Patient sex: F
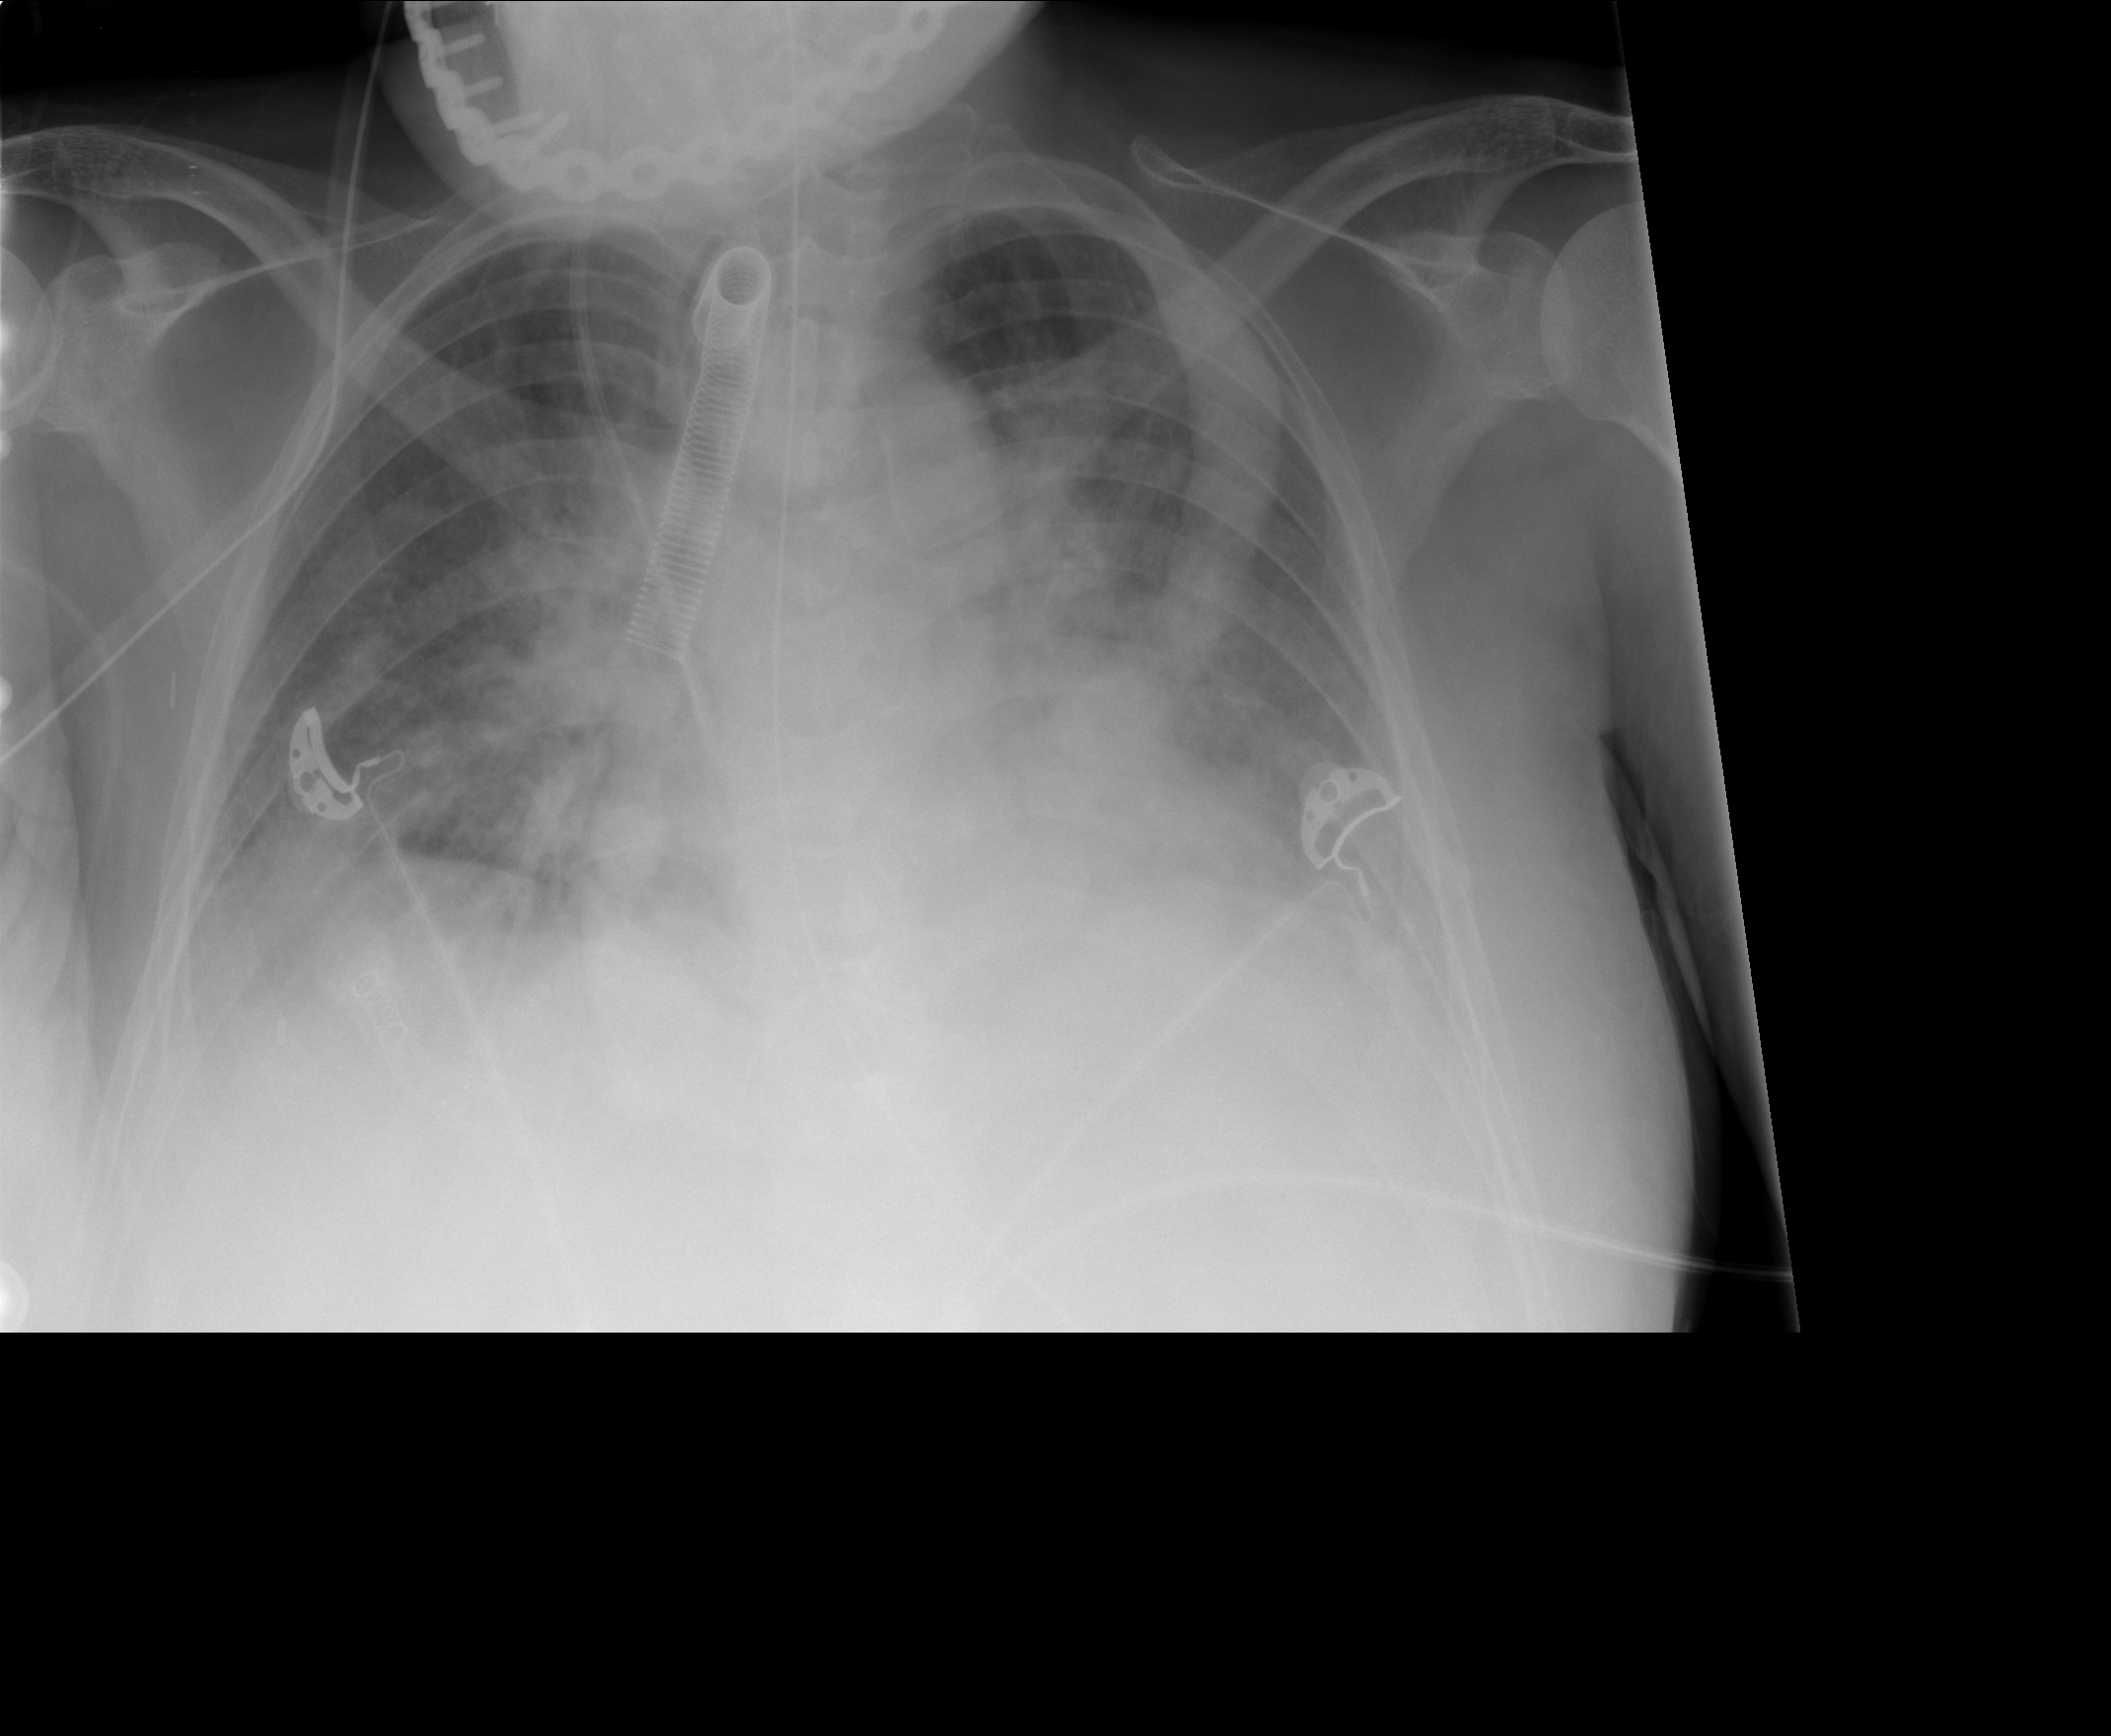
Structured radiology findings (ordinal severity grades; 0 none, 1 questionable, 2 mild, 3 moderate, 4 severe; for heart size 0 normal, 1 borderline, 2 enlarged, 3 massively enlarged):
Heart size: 0
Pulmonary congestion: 2
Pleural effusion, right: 2
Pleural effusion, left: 2
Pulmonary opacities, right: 3
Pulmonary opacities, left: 2
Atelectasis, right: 2
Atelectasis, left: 2